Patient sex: M
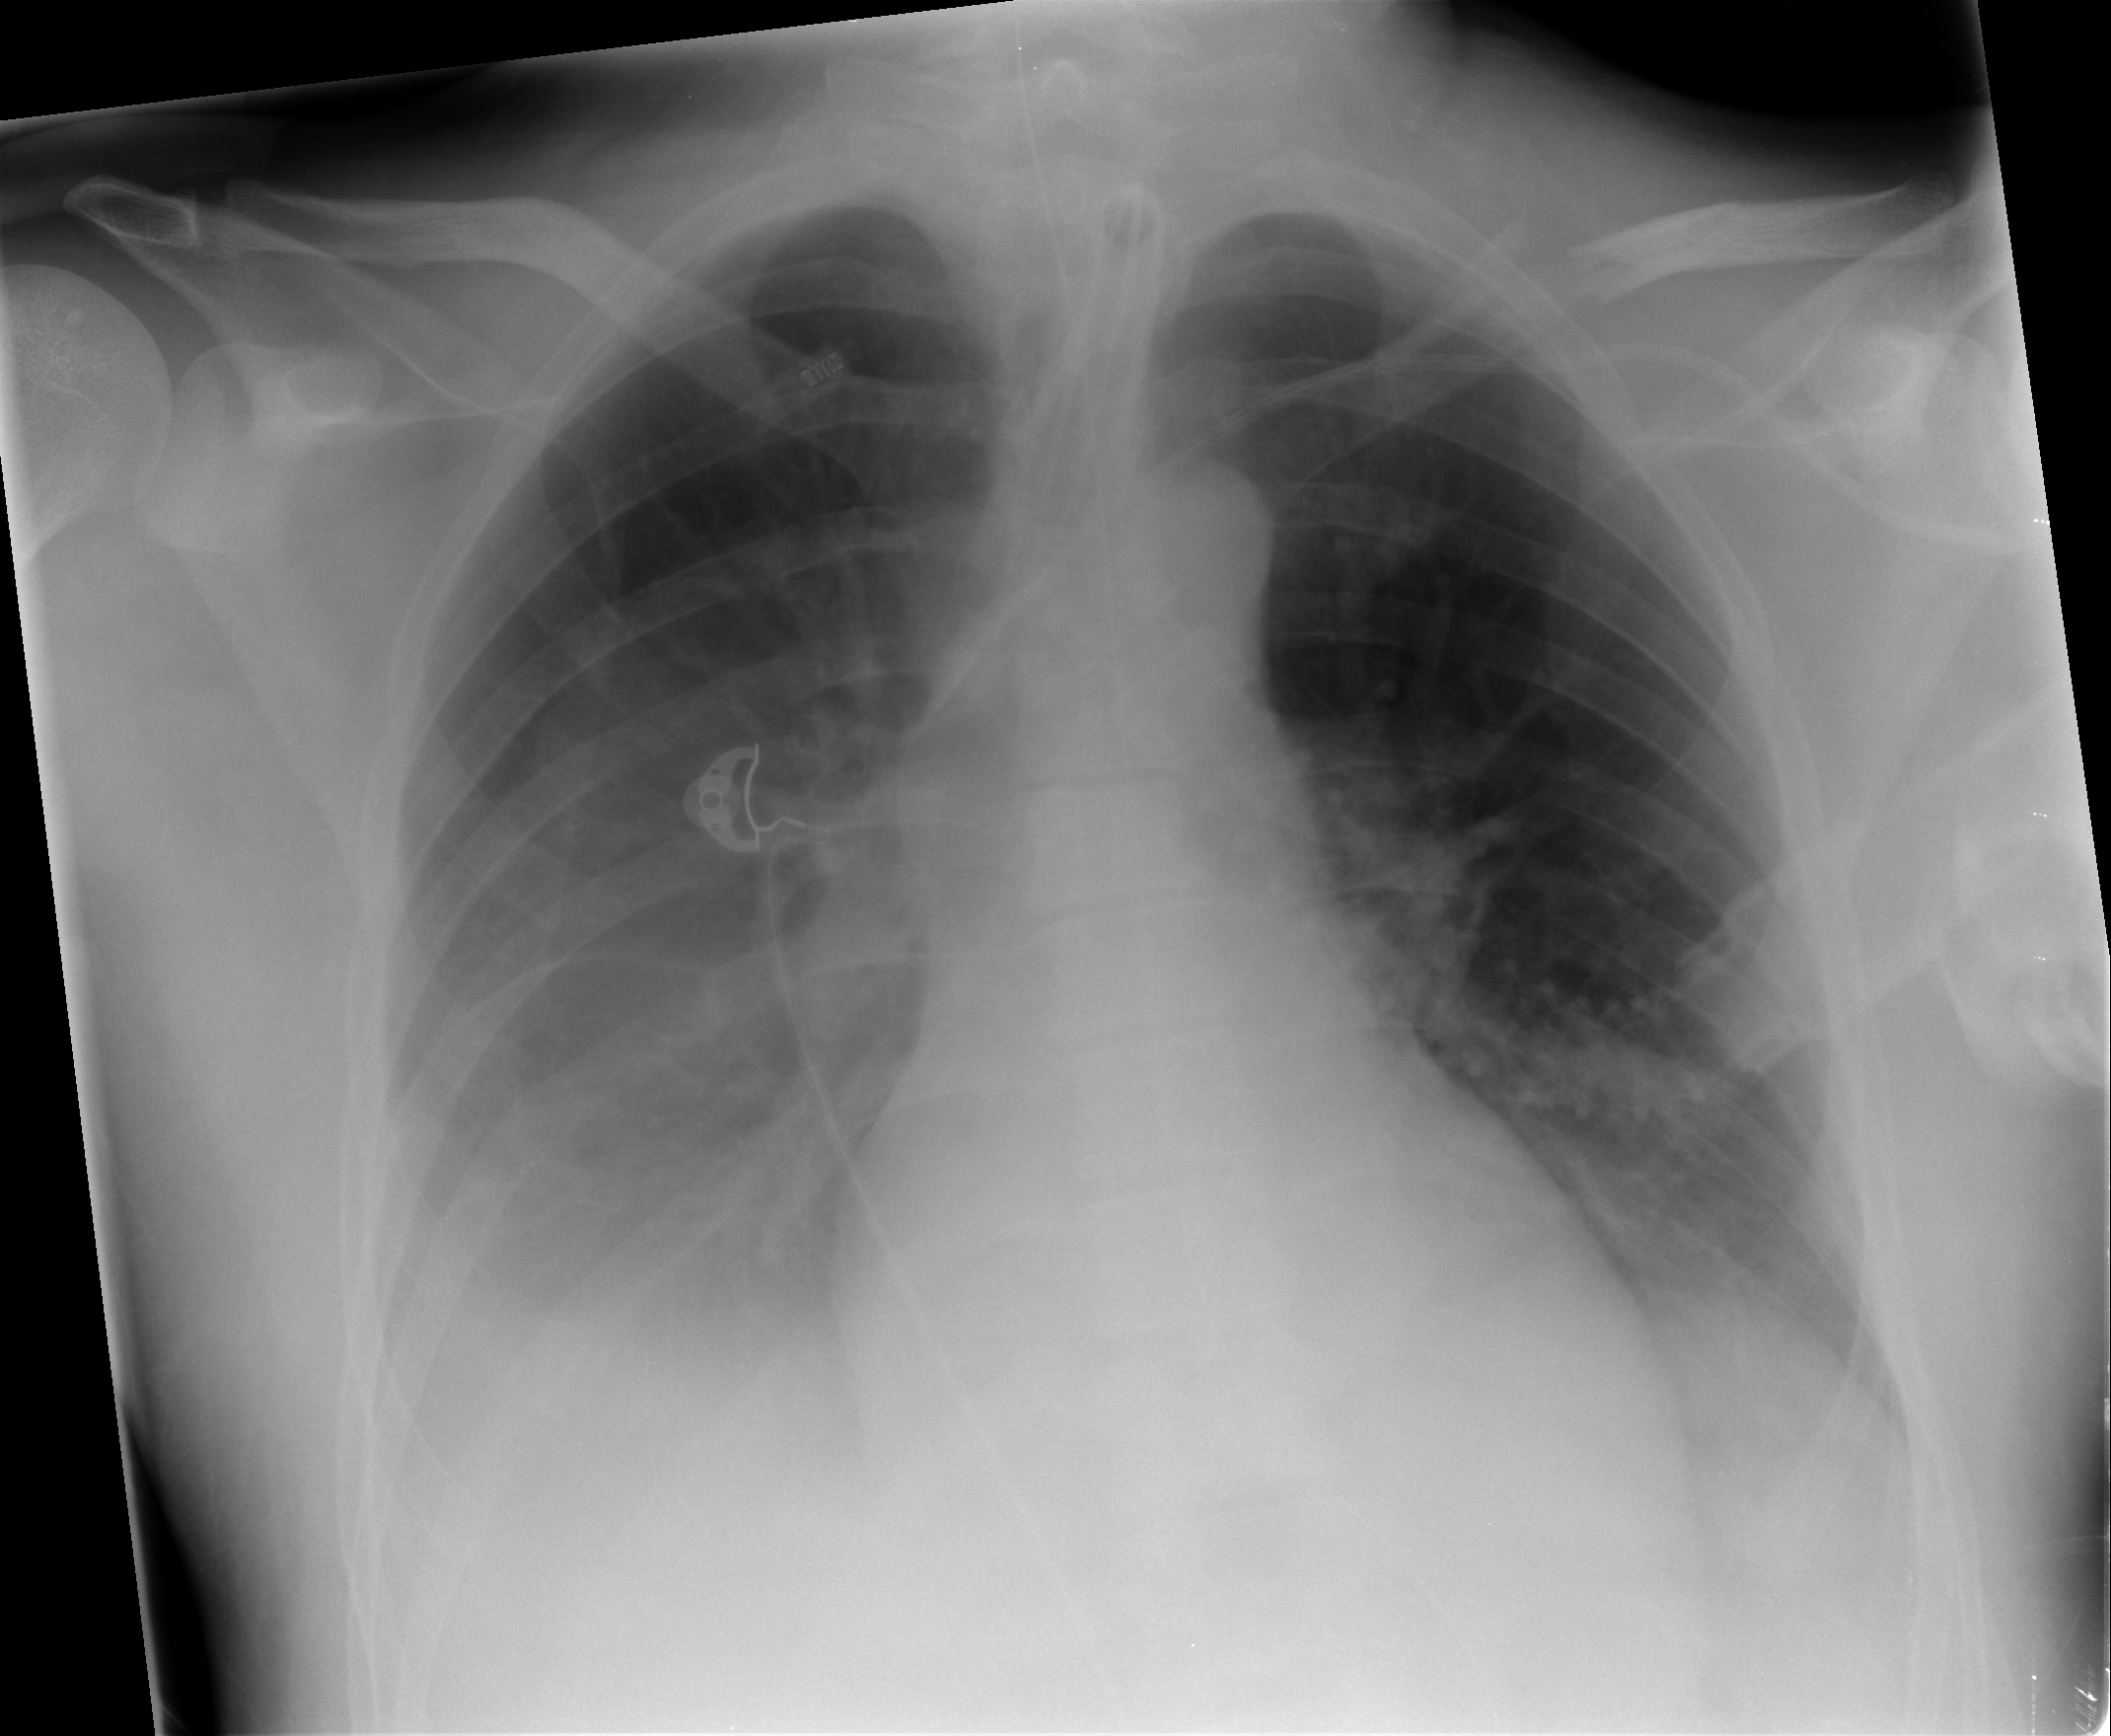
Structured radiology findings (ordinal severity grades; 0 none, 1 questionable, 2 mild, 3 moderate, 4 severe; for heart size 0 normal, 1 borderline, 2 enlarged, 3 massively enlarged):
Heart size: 0
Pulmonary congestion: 2
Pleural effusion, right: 3
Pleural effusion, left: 2
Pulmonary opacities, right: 2
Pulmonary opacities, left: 0
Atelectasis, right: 2
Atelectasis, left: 2